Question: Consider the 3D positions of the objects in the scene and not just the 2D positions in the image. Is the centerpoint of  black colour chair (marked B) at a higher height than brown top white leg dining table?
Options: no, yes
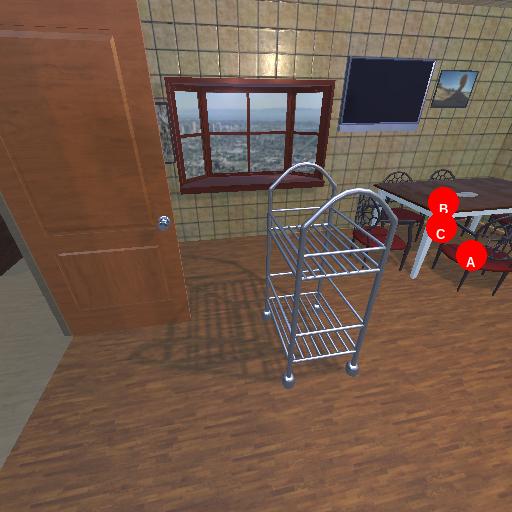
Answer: no